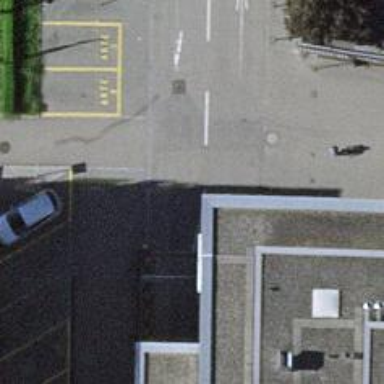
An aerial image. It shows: Parking area.